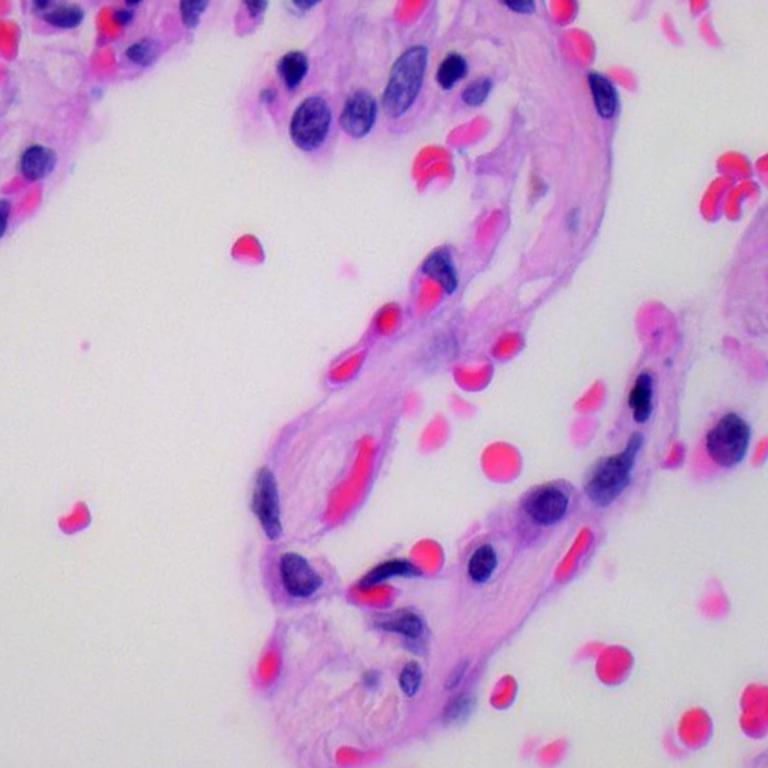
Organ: lung
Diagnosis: benign